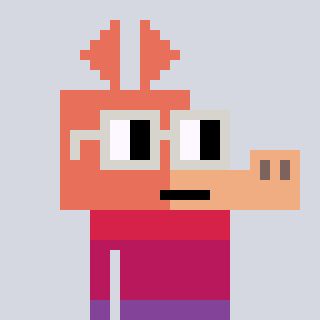
a pixel art character with square light gray glasses, a aardvark-shaped head and a foggrey-colored body on a cool background